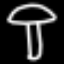
Label: mushroom